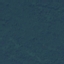
Land use / land cover class: Forest